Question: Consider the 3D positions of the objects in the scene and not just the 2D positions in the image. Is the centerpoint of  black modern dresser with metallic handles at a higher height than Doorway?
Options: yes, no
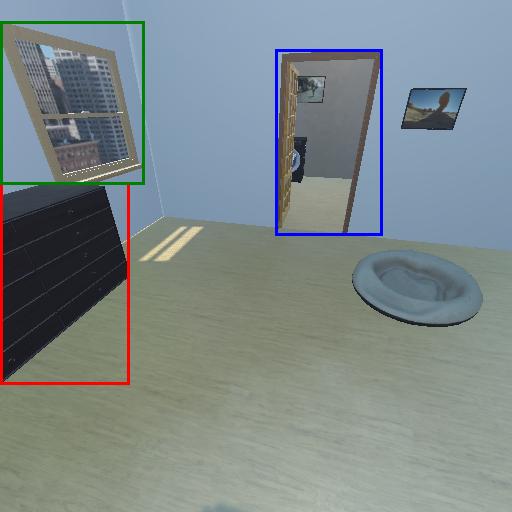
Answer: yes